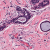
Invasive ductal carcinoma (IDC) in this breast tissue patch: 0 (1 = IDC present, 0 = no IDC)